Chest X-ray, PA view. Patient: 49 years old, sex M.
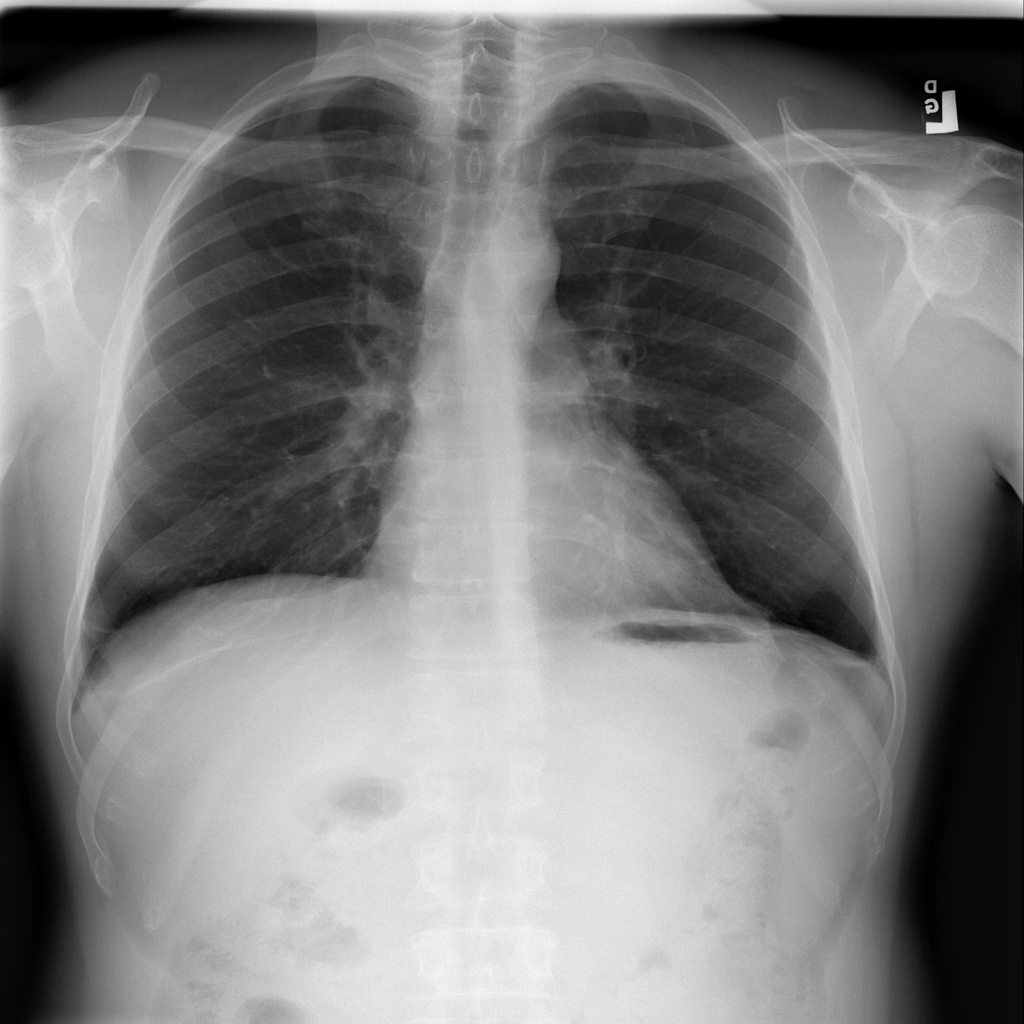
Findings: Atelectasis